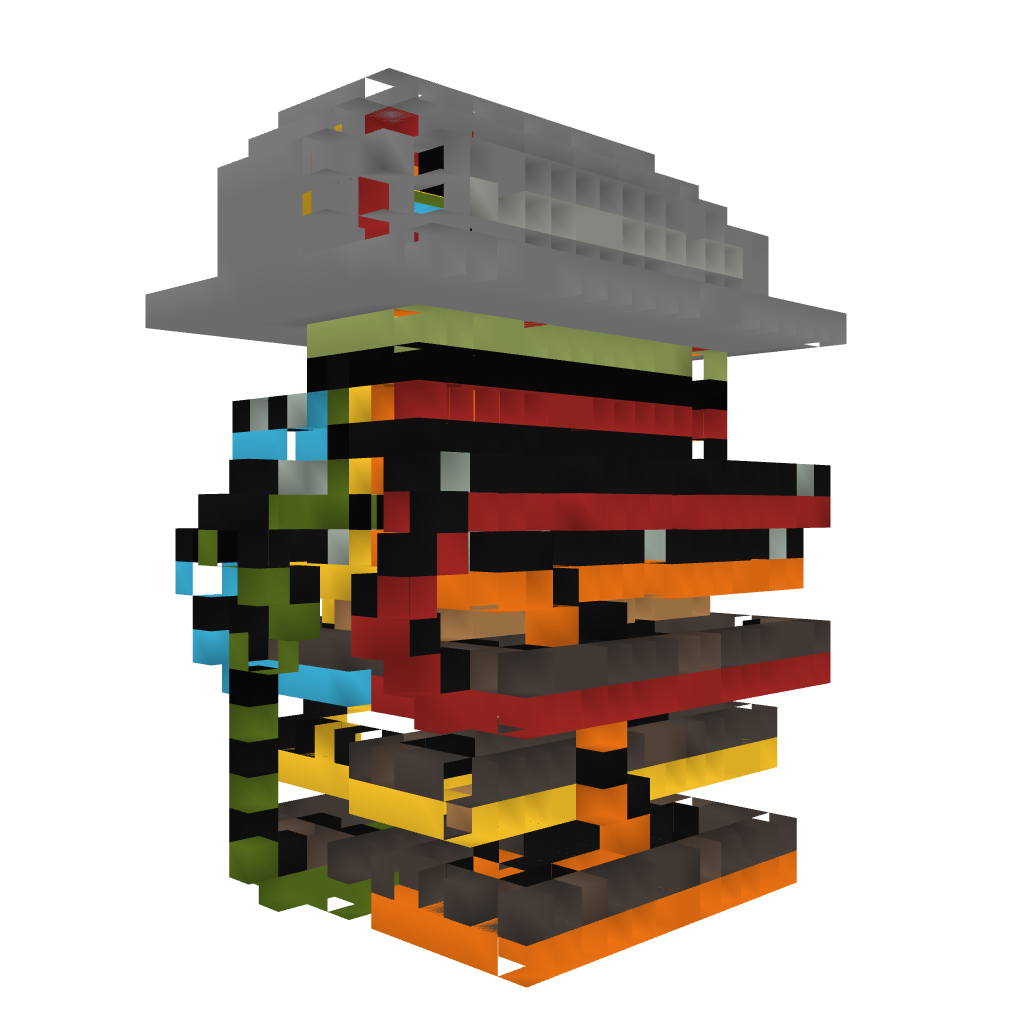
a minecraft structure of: Rainbow Run 5 Lane